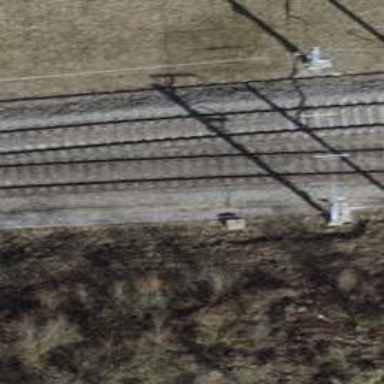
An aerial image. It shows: Railway track with contact lines for electrification.